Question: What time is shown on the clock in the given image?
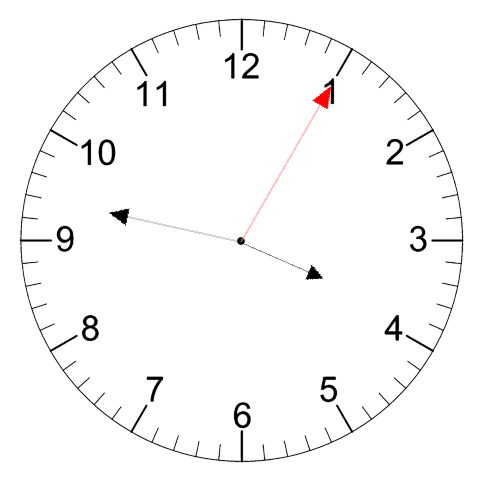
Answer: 03:47:05